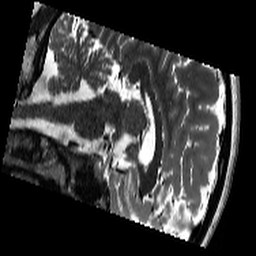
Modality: T2w
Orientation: sagittal